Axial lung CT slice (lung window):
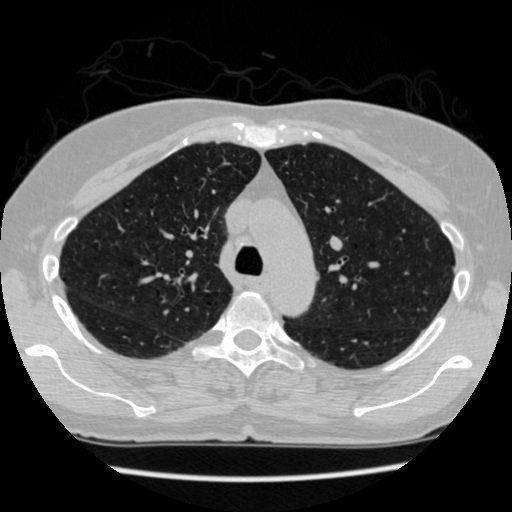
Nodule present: no